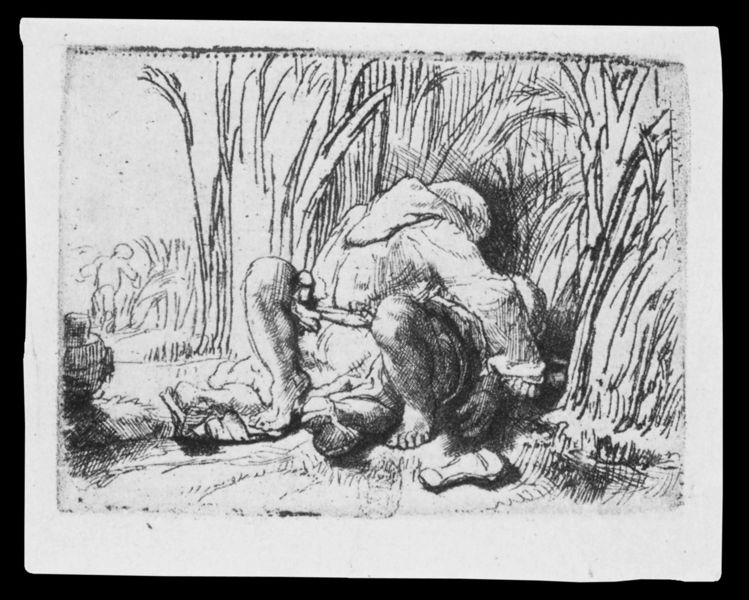
Titel: Der Mönch im Kornfeld
Künstler: Harmensz van Rijn Rembrandt
Schlagwörter: nackt, schatten, landschaft, frau, kleider, rücken, skizze, zeichnung, rock, hände, schilf, füße, kuss, liebe, schuhe, ernte, getreide, schwarzweiß, bleistift, fass, tinte, liebespaar, mönch, heimlich, kapuze, beischlaf